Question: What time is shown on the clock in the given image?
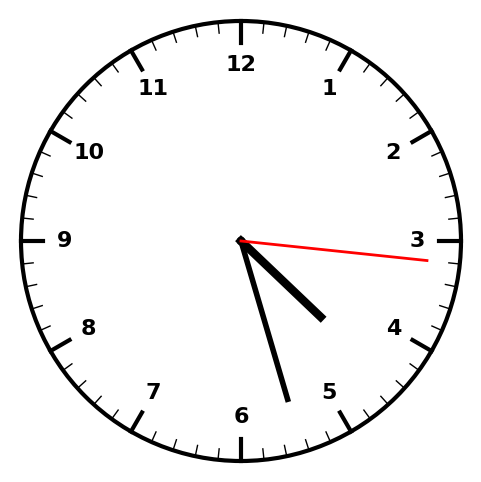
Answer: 04:27:16